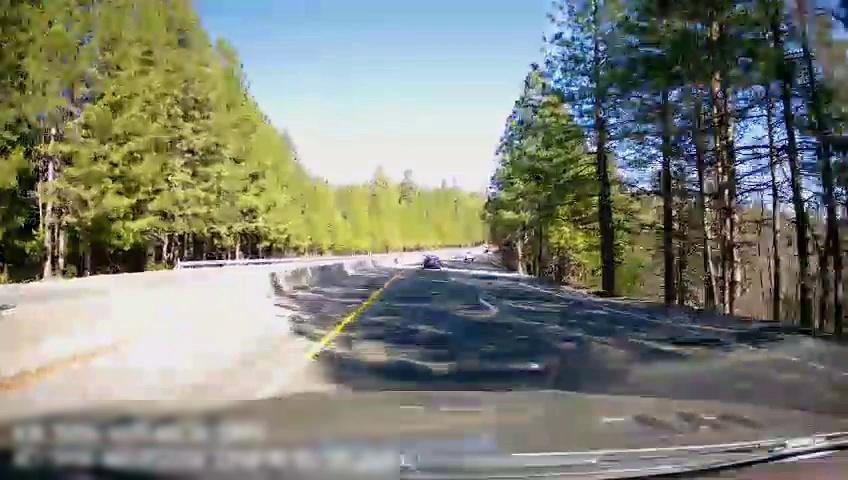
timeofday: Day
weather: Sunny
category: Drivable Space
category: Drivable Space
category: Vehicles | Car
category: Lanes | Current Lane
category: Lanes | Current Lane
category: Lanes | Alternate Lane